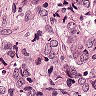
Metastatic tissue present: yes